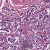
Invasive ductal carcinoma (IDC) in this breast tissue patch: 1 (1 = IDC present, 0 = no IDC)